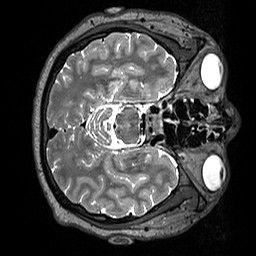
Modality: T2w
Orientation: axial
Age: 29
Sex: male
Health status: healthy
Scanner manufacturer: siemens
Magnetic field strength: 3 T
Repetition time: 3.2 s
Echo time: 0.412 s